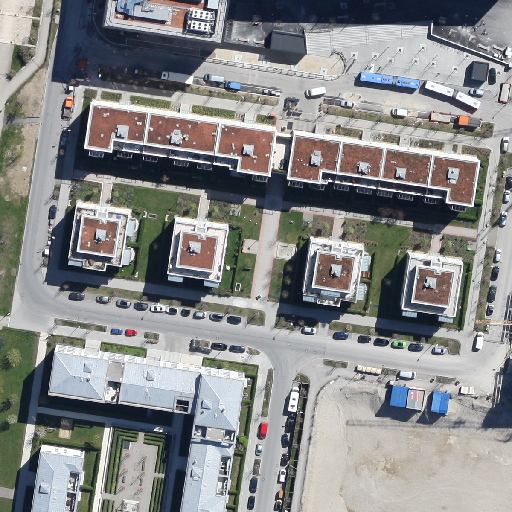
Referring expression: car